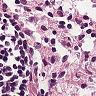
Metastatic tissue present: no